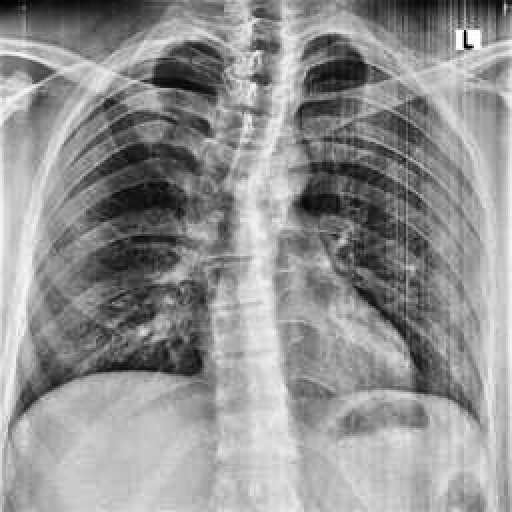
Finding: NORMAL